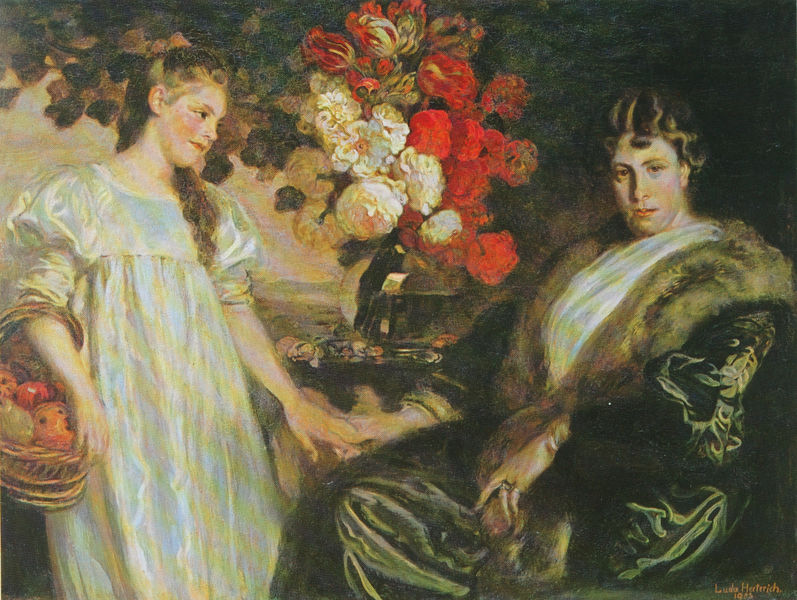
Titel: Frau und Tochter des Architekten Max Littmann
Künstler: Ludwig Herterich
Standort: München
Institution: Neue Pinakothek
Schlagwörter: baum, berg, blau, blätter, dunkel, gemälde, hand, laub, mann, weiß, frauen, gelb, grün, landschaft, mädchen, sitzen, blume, blumen, finger, frau, haar, hell, hintergrund, kleid, kleider, mitte, tisch, blick, blüten, dame, obst, rose, rosen, rot, tuch, alt, jung, arme, bluse, gesicht, inkarnat, kragen, pelz, samt, schale, bildnis, hände, portrait, porträt, natur, gewand, haare, mantel, reich, sitzend, stehend, kind, mutter, paar, tochter, locken, rosa, seide, früchte, garten, stilleben, stillleben, vase, fell, äpfel, liebe, zwei, querformat, tulpen, sitzende, zopf, glanz, streifen, korb, ring, blumenstrauss, bouquet, strauß, doppelbildnis, doppelporträt, ringe, glasvase, ölmalerei, verführung, pelzkragen, fuchs, pfingstrosen, wohlhabend, verliebt, romantisch, gsicht, alte frau, obstkorb, verlobung, mödchen, händchen, unschuld, bukett, madl, manel, sesseö, bläter, intim, öl gemälde, paarbildnis, mädche, cheitel, mutter und tochter, fingerrring, korb früchte, doppeolporträt, weißes klied, rote rosen, weisse rose, hand haltend, arrogan